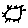
Label: sun